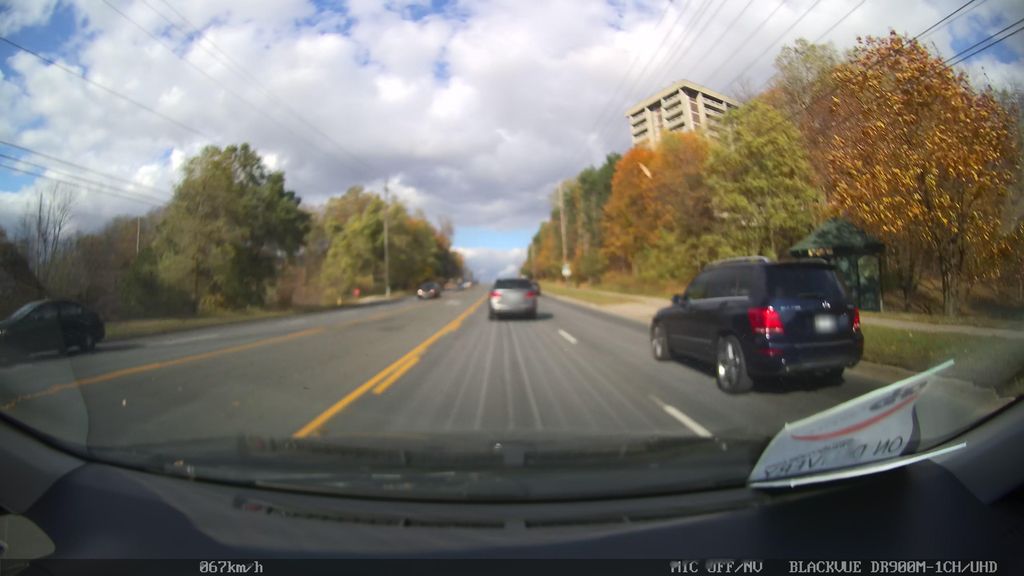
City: toronto